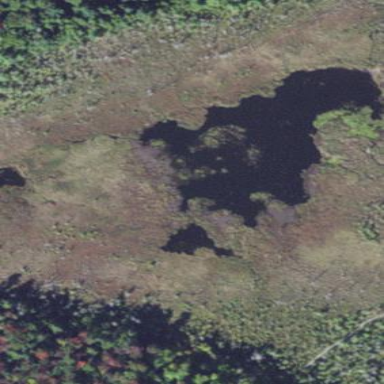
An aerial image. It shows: Pond with natural water.